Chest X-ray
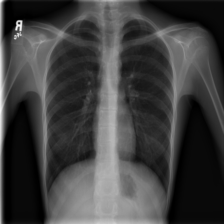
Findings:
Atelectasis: negative
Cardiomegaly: negative
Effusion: negative
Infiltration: negative
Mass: negative
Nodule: negative
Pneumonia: negative
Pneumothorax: negative
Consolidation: negative
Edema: negative
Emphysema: negative
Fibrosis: negative
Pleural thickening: negative
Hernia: negative